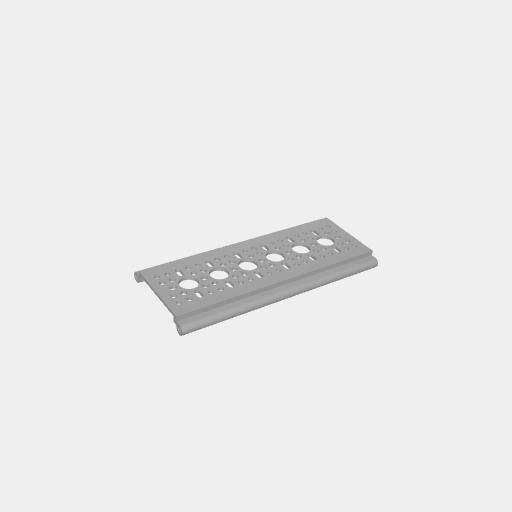
Part: RailChannel6H